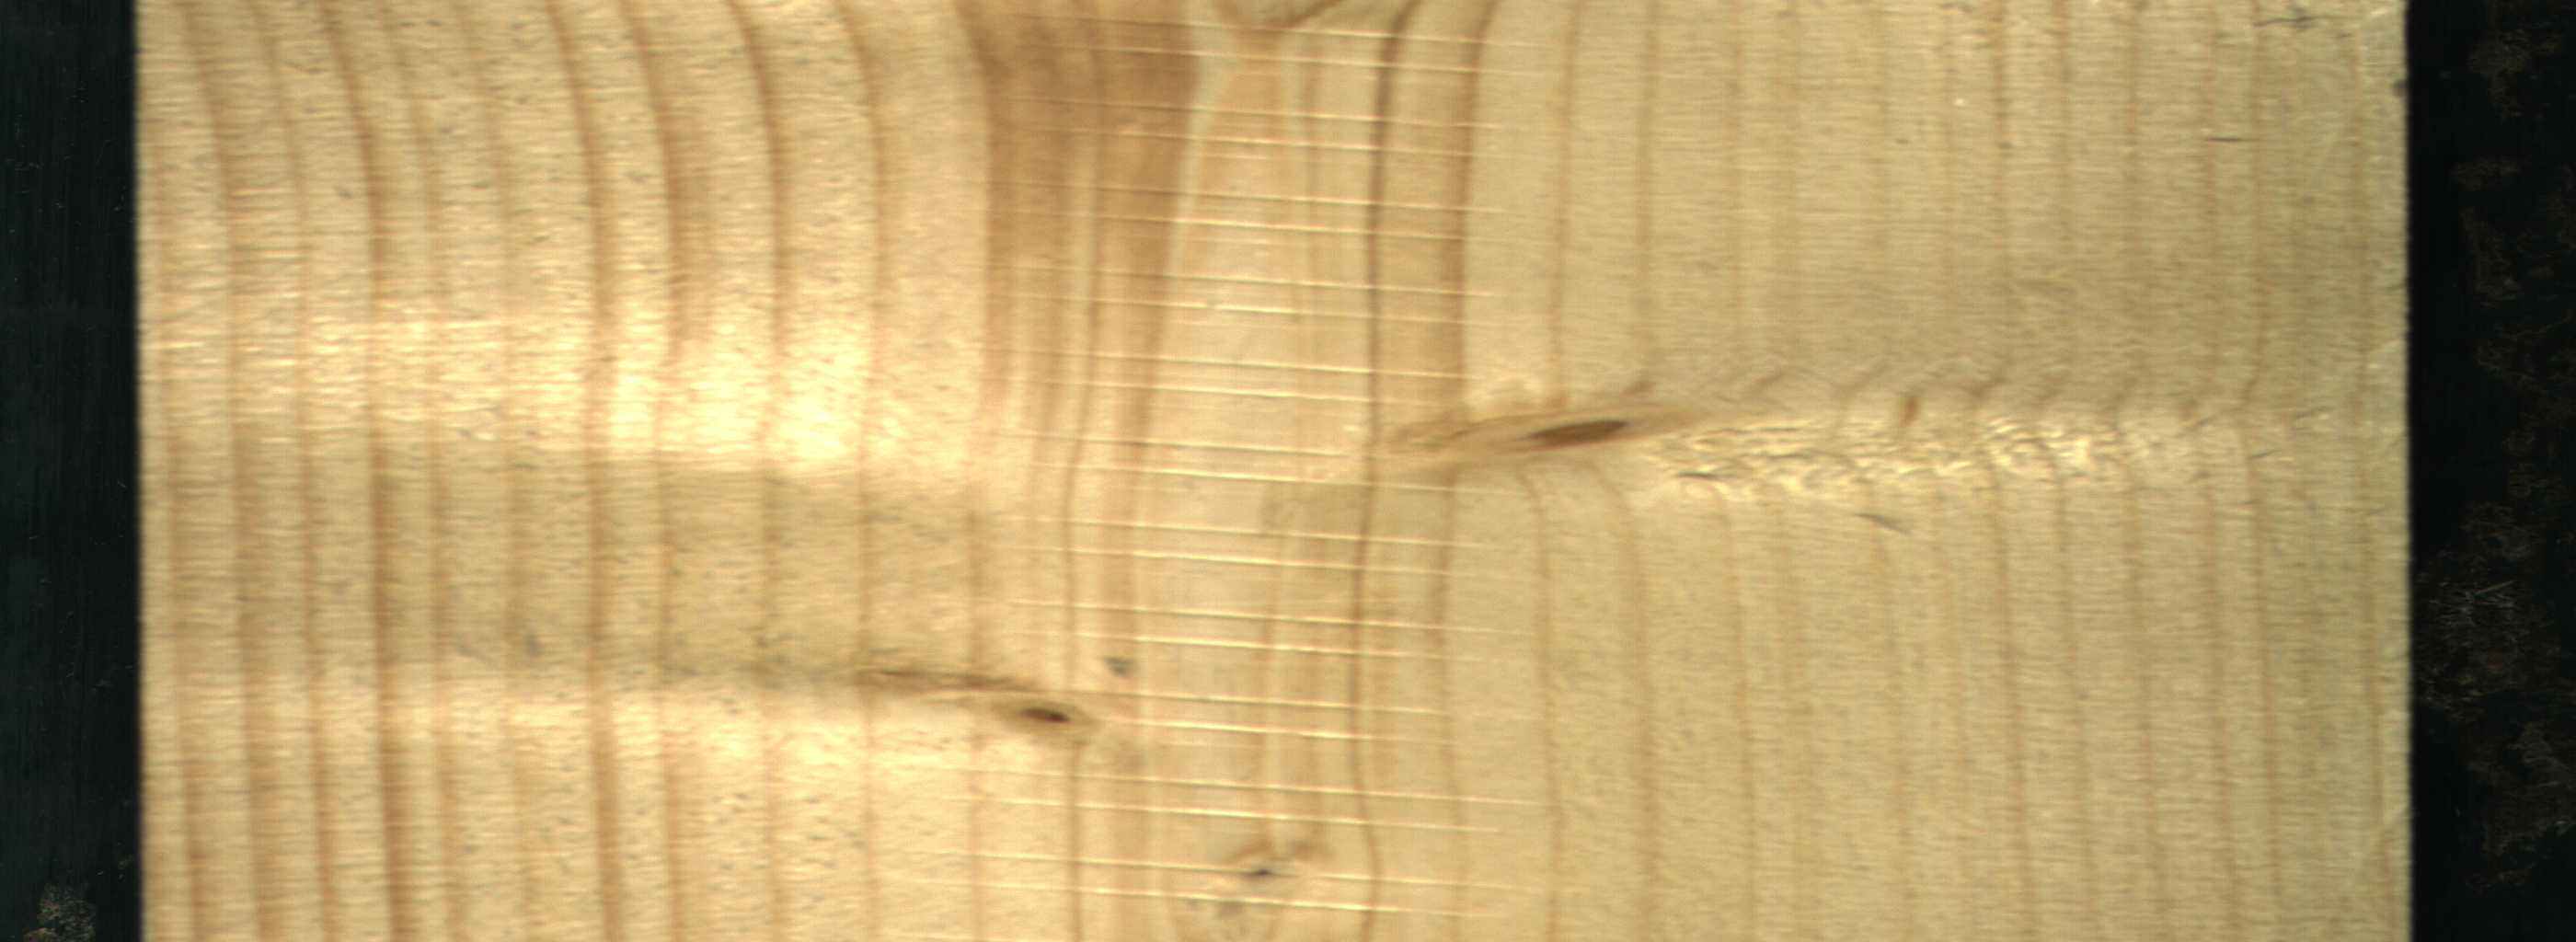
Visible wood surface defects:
Live_Knot
Live_Knot